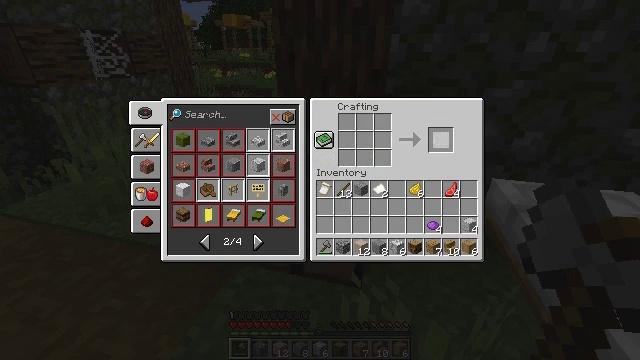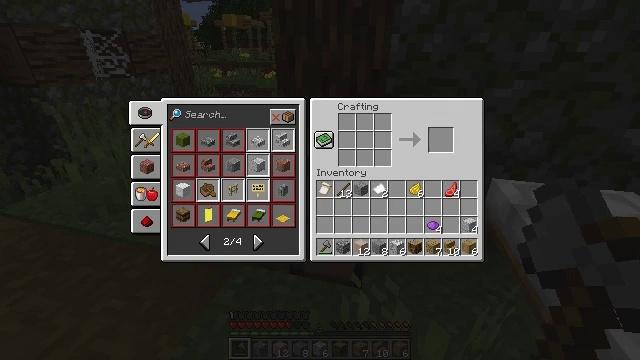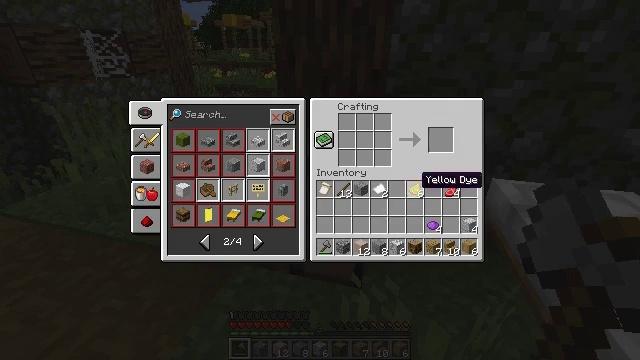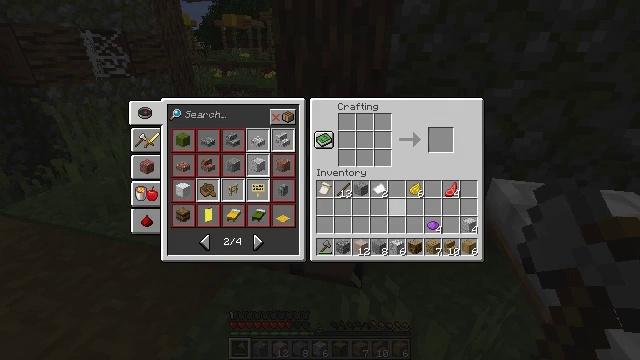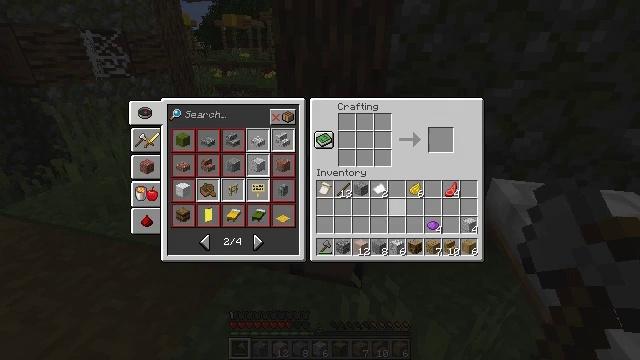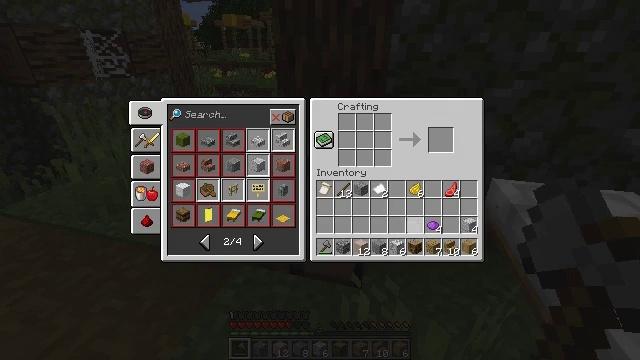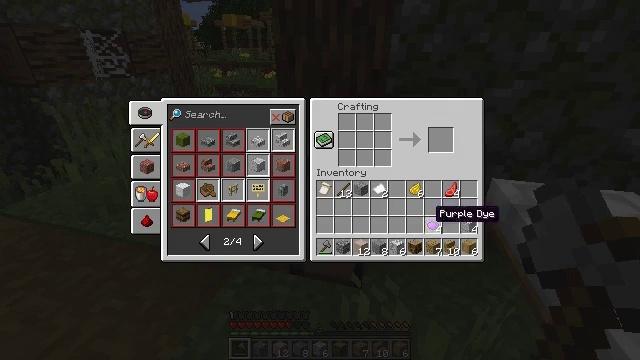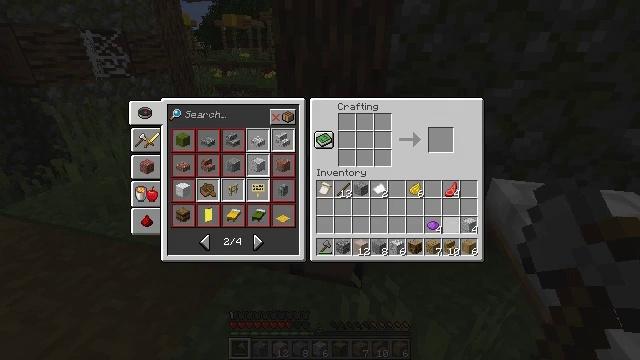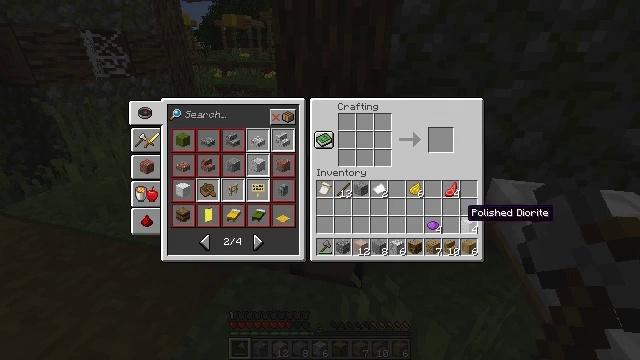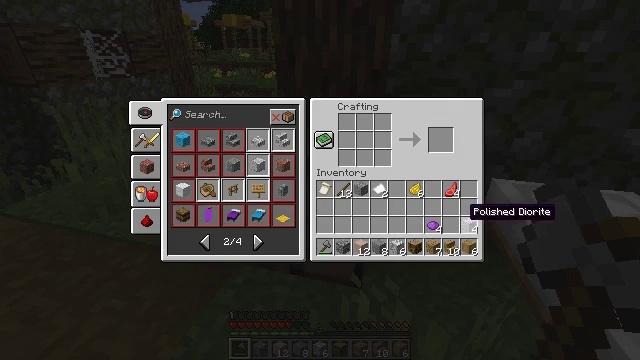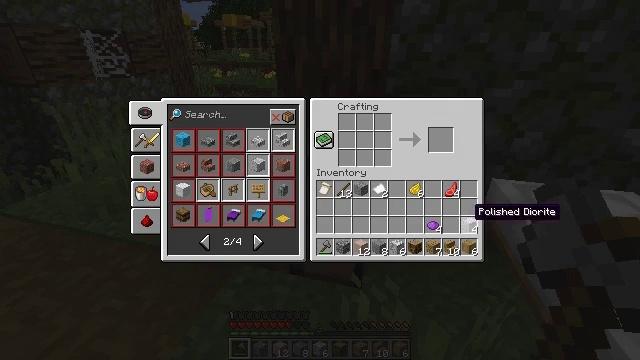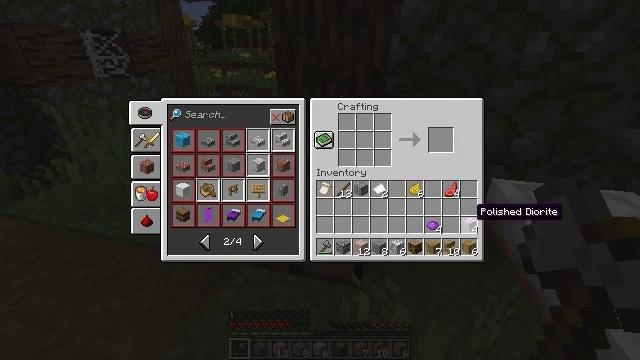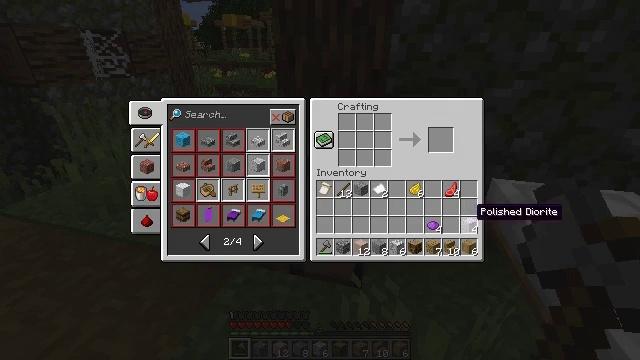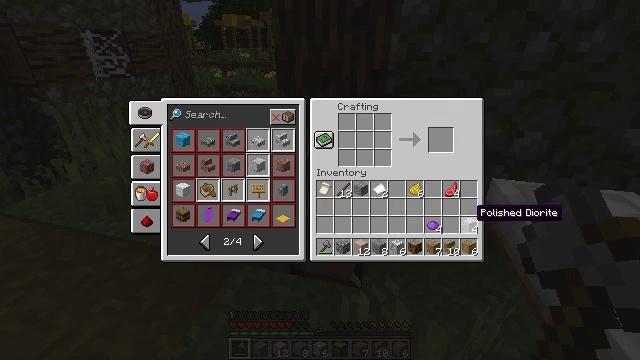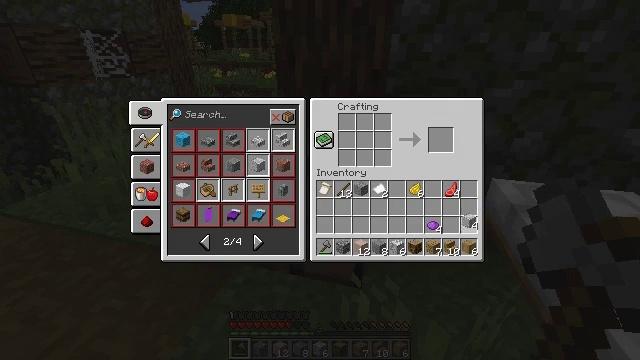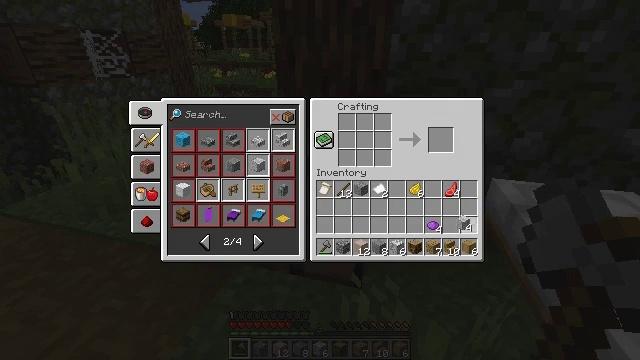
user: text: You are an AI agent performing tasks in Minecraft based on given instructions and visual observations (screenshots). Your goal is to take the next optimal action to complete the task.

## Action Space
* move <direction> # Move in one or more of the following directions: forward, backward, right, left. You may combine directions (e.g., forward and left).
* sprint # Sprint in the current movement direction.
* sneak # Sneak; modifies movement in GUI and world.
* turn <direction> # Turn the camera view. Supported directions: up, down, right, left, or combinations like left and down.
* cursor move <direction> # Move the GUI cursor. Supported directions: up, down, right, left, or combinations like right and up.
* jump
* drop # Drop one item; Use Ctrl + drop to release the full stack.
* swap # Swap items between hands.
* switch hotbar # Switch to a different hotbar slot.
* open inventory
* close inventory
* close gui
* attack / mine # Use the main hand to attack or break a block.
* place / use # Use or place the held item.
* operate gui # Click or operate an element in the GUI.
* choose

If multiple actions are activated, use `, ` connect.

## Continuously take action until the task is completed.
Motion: motion action
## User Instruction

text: Add diorite blocks in crafting table to get diorite stairs.
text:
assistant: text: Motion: sneak, cursor move left and down, open gui
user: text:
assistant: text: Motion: sneak, cursor move left and down
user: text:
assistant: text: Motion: cursor move left and down
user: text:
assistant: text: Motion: cursor move down
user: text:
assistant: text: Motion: no_op
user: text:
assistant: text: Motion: cursor move right
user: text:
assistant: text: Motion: cursor move right
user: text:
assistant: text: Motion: cursor move right
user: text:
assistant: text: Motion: no_op
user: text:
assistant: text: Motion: no_op
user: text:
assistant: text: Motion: no_op
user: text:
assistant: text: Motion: no_op
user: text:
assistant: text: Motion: no_op
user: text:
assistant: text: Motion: operate gui
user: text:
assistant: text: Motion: operate gui
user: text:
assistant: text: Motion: cursor move left and down
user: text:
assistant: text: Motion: cursor move left
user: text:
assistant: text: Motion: cursor move left
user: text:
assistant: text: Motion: no_op
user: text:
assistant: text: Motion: no_op
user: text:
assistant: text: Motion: no_op
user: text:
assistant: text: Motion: no_op
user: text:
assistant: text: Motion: no_op
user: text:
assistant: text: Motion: no_op
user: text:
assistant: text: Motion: no_op
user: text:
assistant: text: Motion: operate gui
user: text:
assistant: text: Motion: operate gui
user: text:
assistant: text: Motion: no_op
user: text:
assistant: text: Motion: no_op
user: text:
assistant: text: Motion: no_op